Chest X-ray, PA view. Patient: 52 years old, sex F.
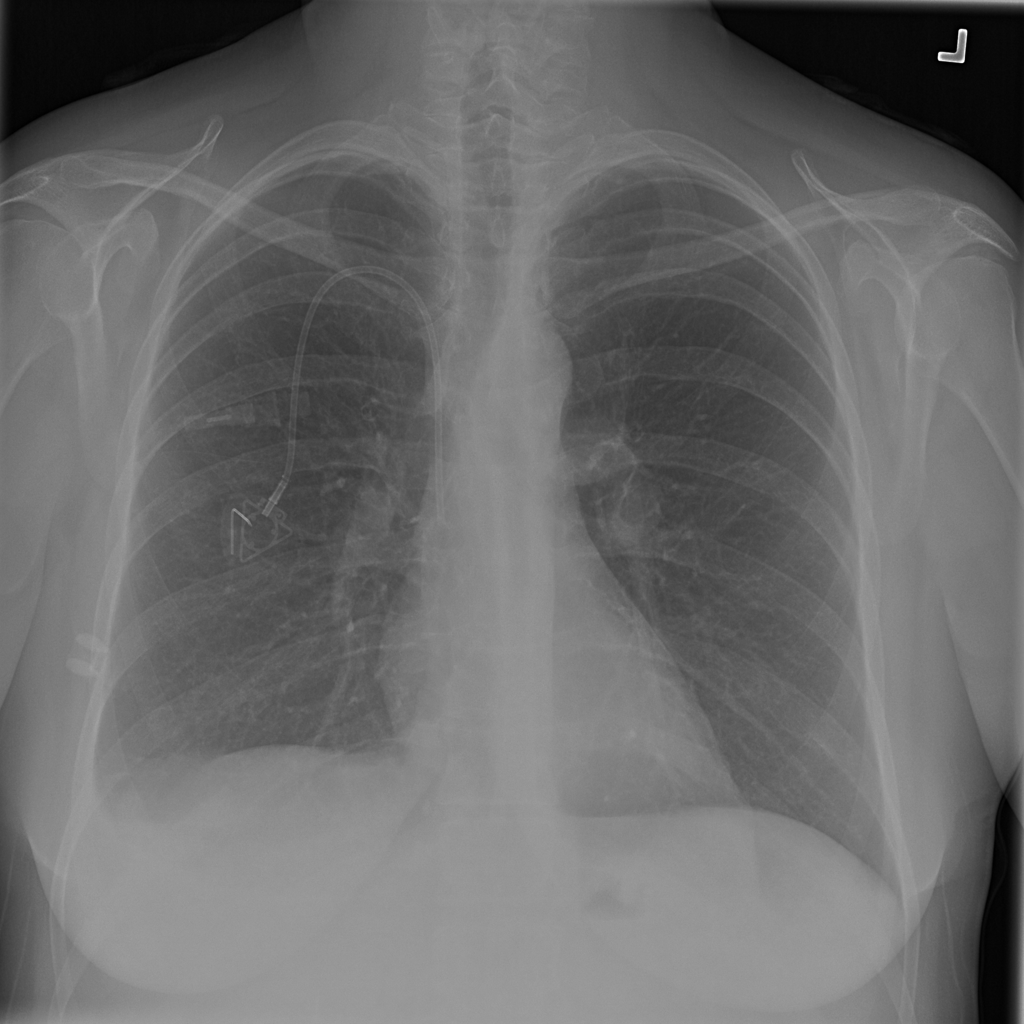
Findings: Effusion